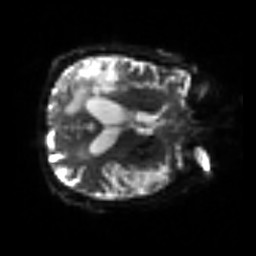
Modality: sbref
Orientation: axial
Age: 75
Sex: male
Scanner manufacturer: siemens
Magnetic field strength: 3 T
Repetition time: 3.2 s
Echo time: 0.081 s